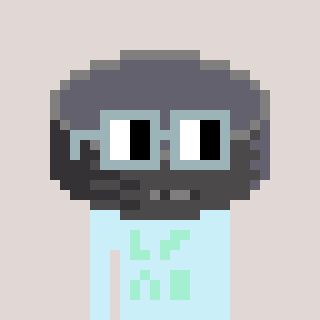
a pixel art character with square dark gray glasses, a hockey puck-shaped head and a cold-colored body on a warm background